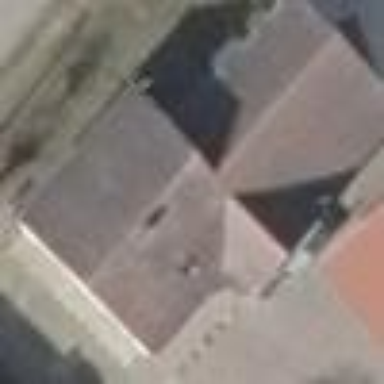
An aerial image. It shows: Residential building.